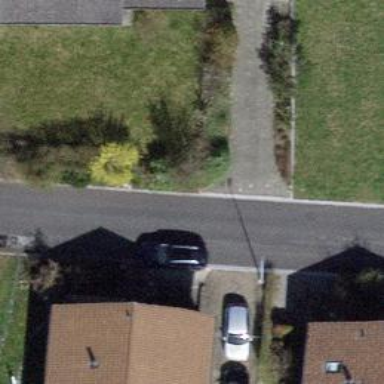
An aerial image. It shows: Service road with paving stones.